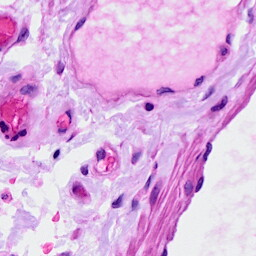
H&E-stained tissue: Ovarian